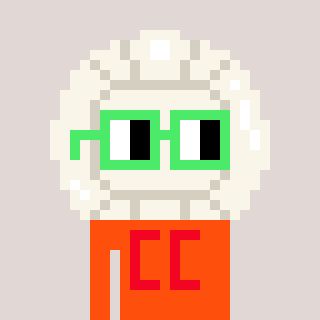
a pixel art character with square light green glasses, a volleyball-shaped head and a orange-colored body on a warm background